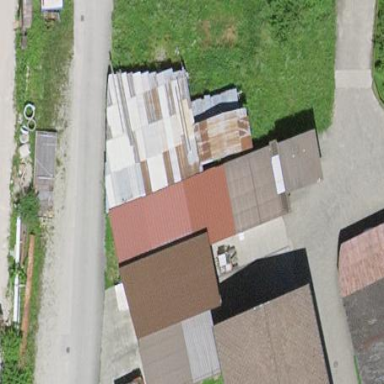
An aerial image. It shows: Shed building.